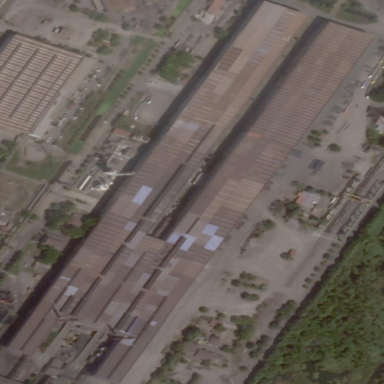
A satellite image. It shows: Industrial building.